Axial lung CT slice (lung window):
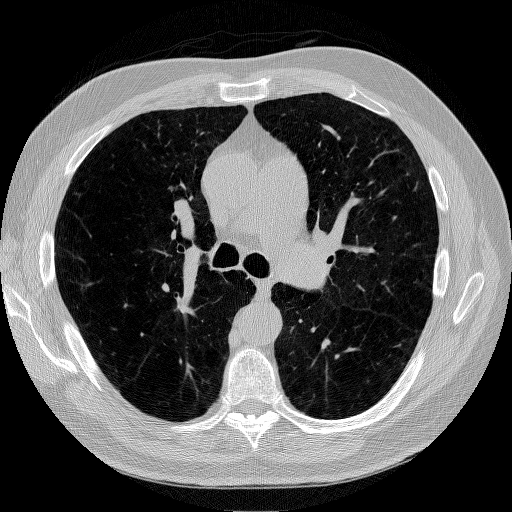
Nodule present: no